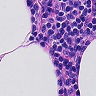
Metastatic tissue present: no